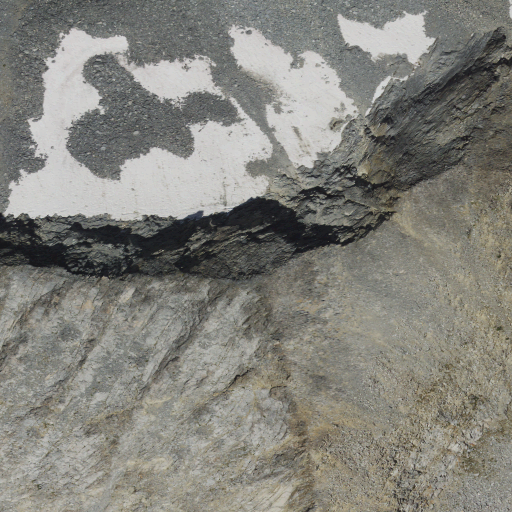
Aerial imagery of mountain in California named Merced Peak containing barren land, shrub, and grassland